Interaction volume radius: 5 \u00c5
Interaction volume height: 20 \u00c5
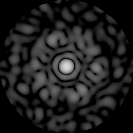
Disorder parameter: 0.8369